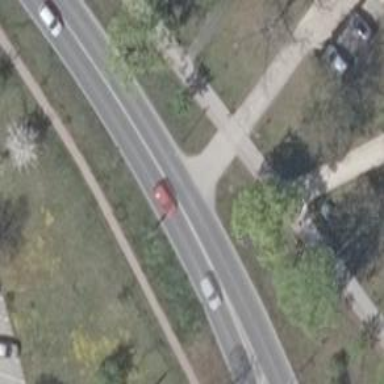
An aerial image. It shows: Secondary road with asphalt surface and separate sidewalks on both sides.